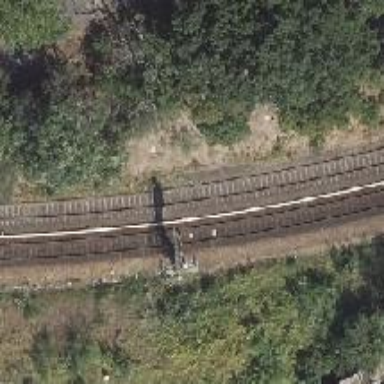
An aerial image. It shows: Railway signal.